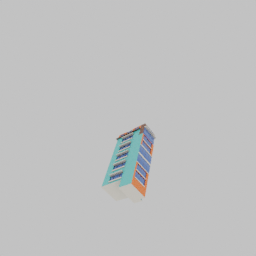
Label: architecture